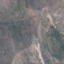
Land use / land cover class: HerbaceousVegetation